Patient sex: M
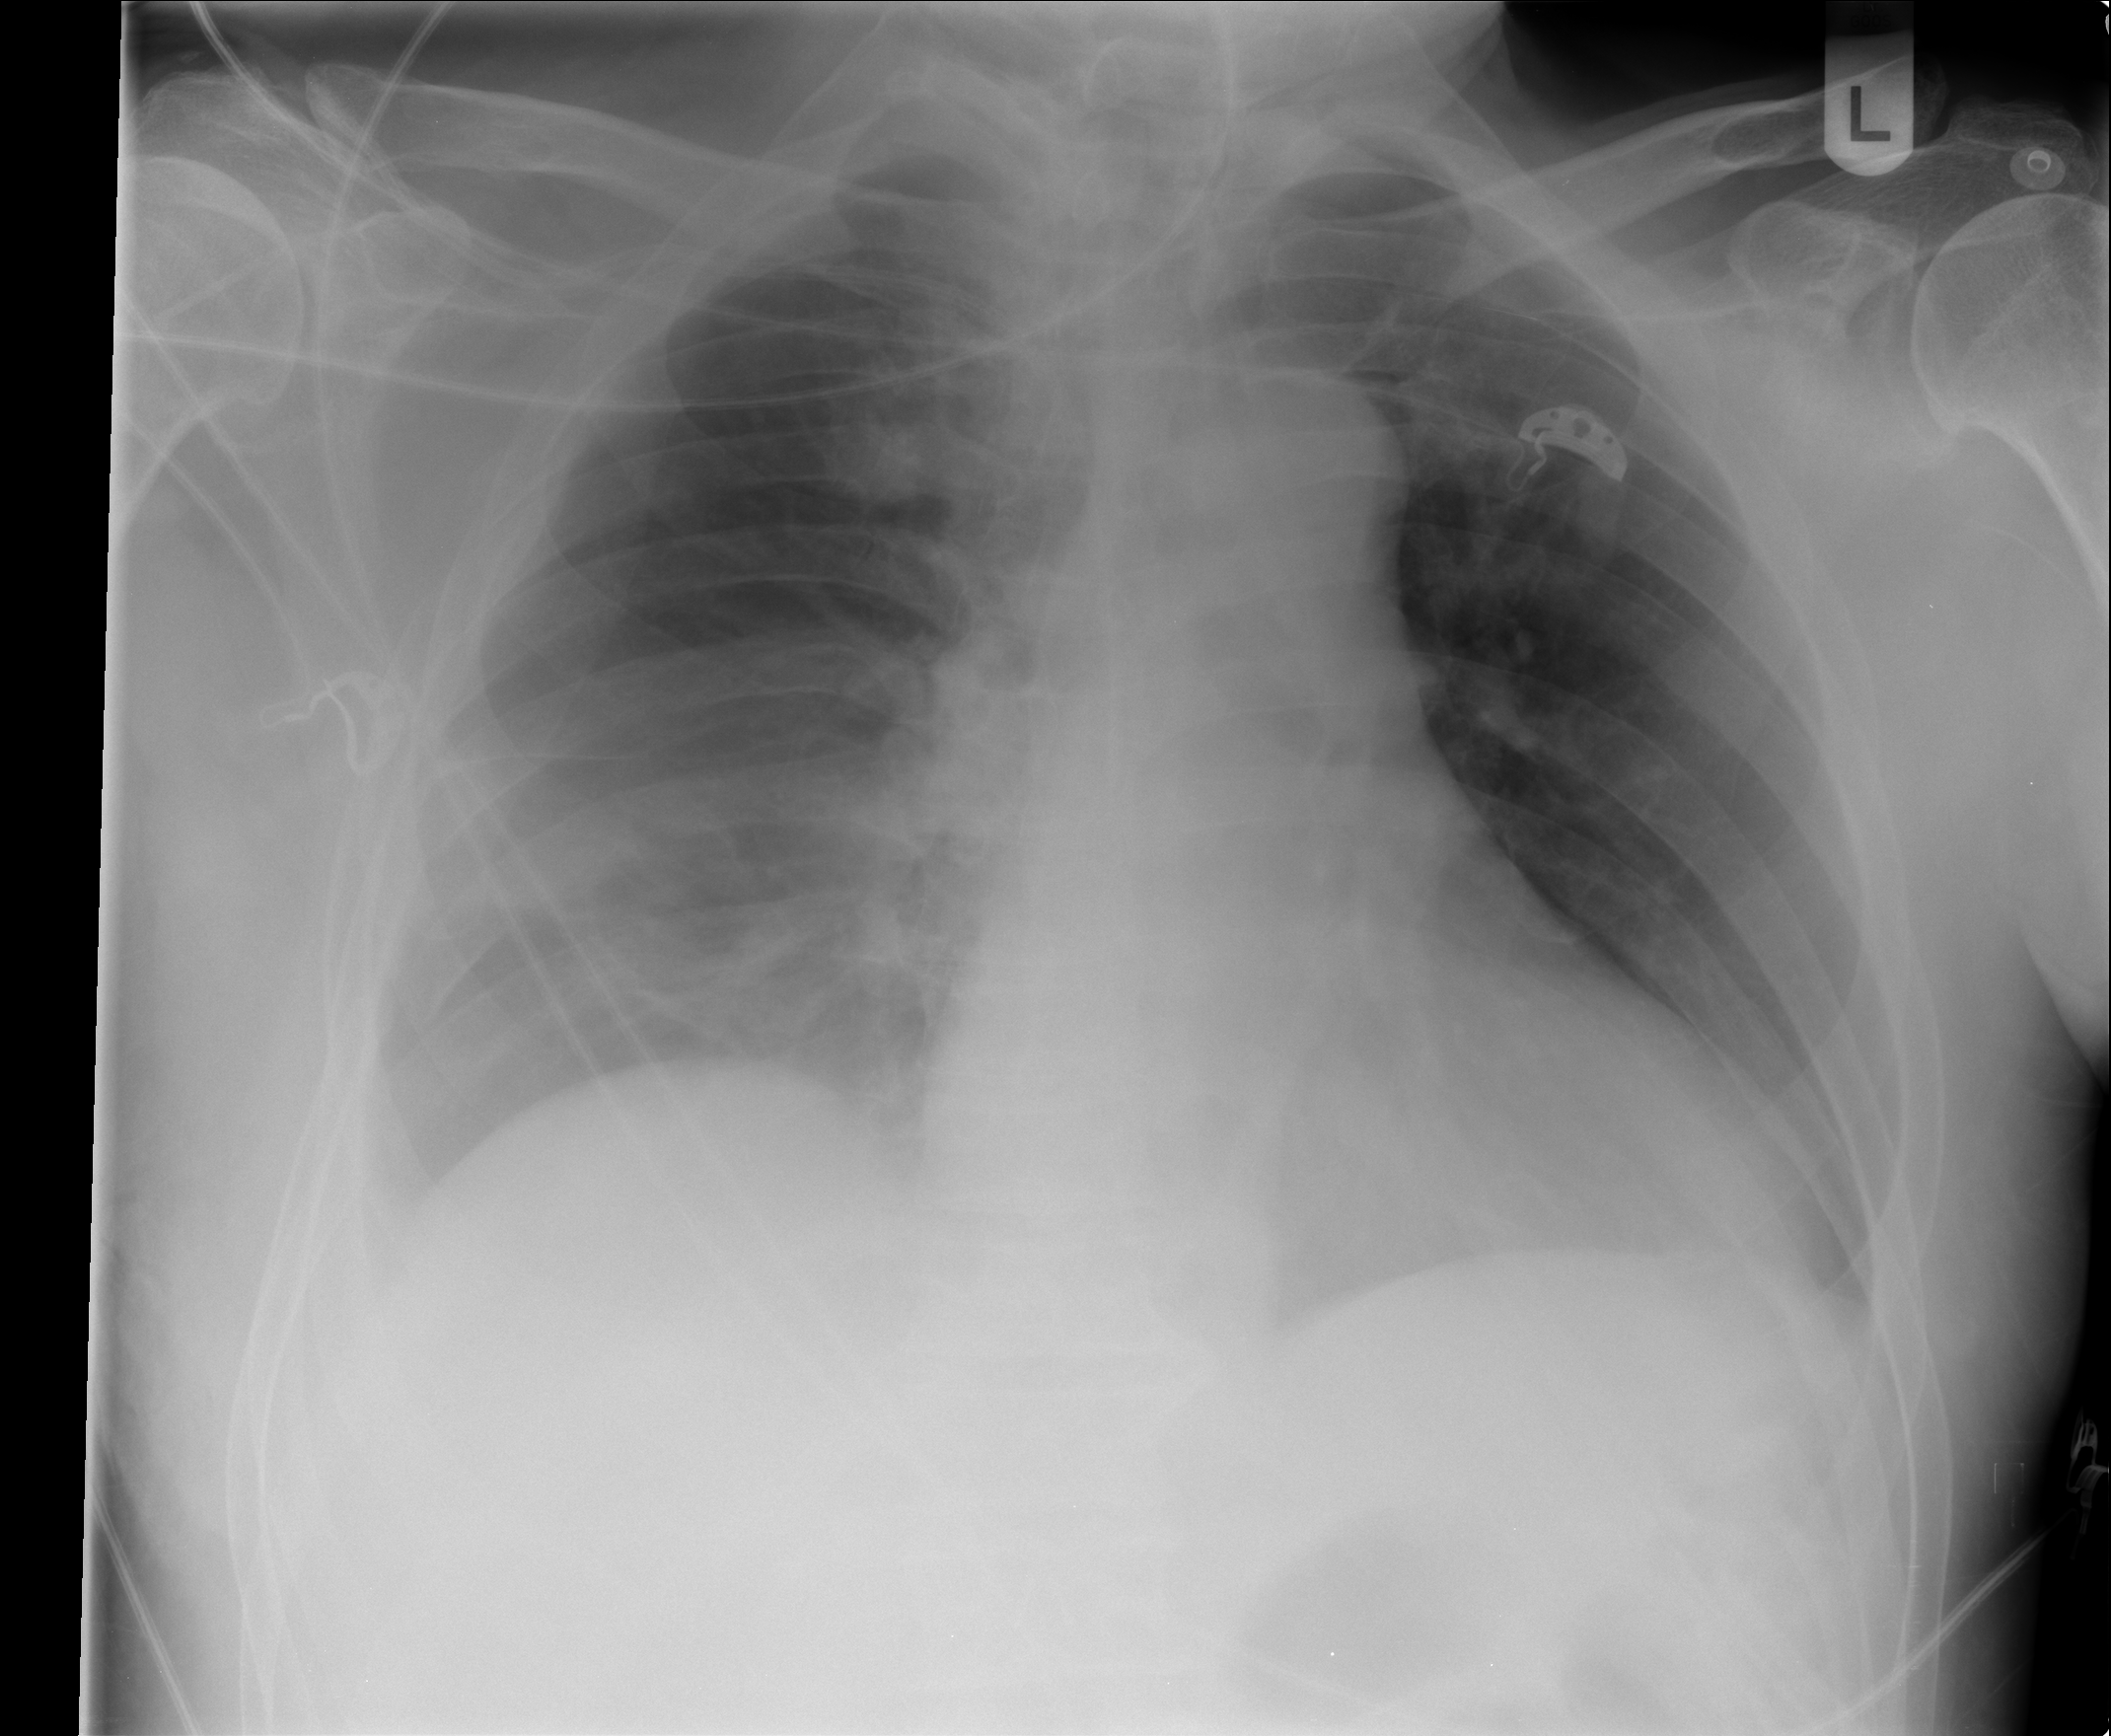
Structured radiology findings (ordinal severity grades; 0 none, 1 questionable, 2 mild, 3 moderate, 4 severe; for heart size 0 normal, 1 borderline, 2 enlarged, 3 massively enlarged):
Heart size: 0
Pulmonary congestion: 2
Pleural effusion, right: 2
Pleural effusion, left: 0
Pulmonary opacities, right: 0
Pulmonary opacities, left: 0
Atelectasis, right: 2
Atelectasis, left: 2